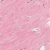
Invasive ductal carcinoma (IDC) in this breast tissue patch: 0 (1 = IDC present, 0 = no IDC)